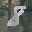
Label: 8